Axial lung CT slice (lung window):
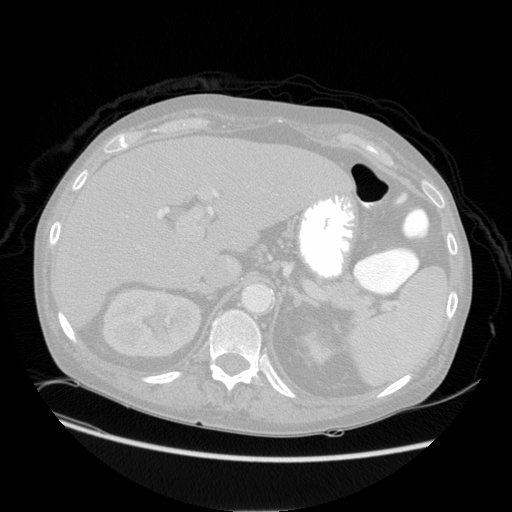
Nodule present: no